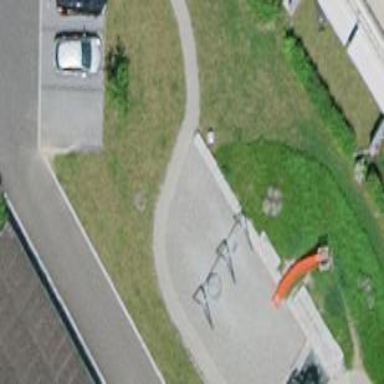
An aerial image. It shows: Playground area for leisure land.